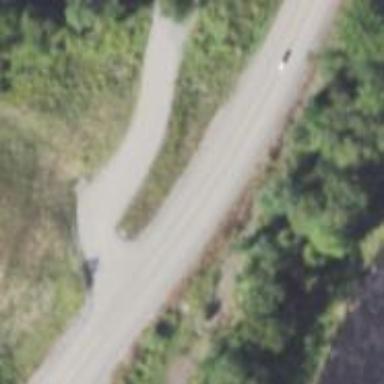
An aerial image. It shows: Abandoned road.